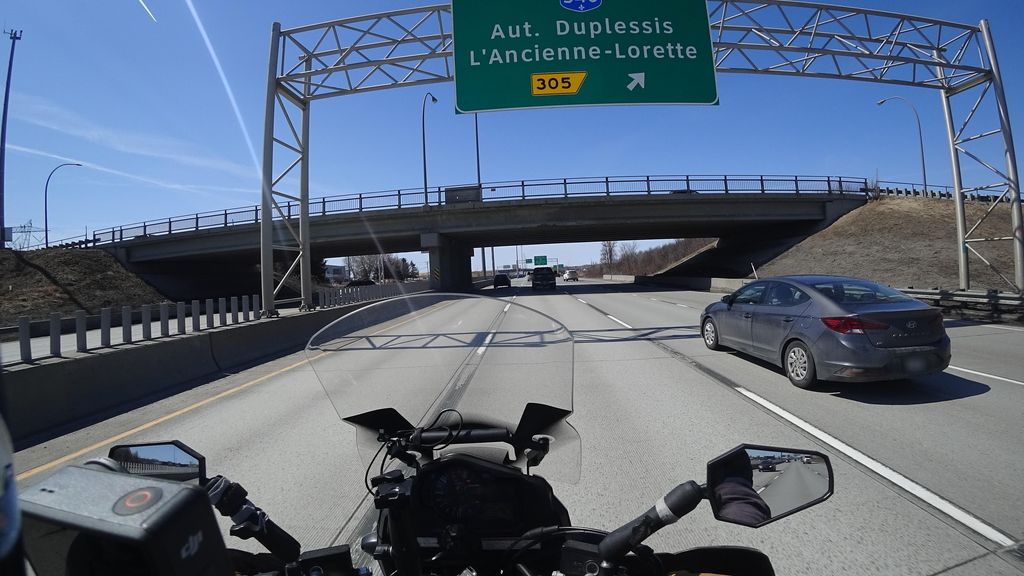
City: quebec_city